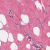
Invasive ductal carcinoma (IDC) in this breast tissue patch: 0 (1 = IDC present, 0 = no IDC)